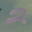
Label: 2